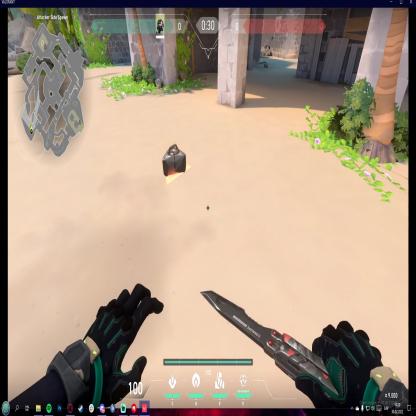
Label: dropped spike